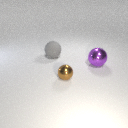
large purple metal sphere behind small brown metal sphere